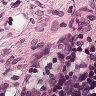
Metastatic tissue present: no